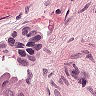
Metastatic tissue present: yes